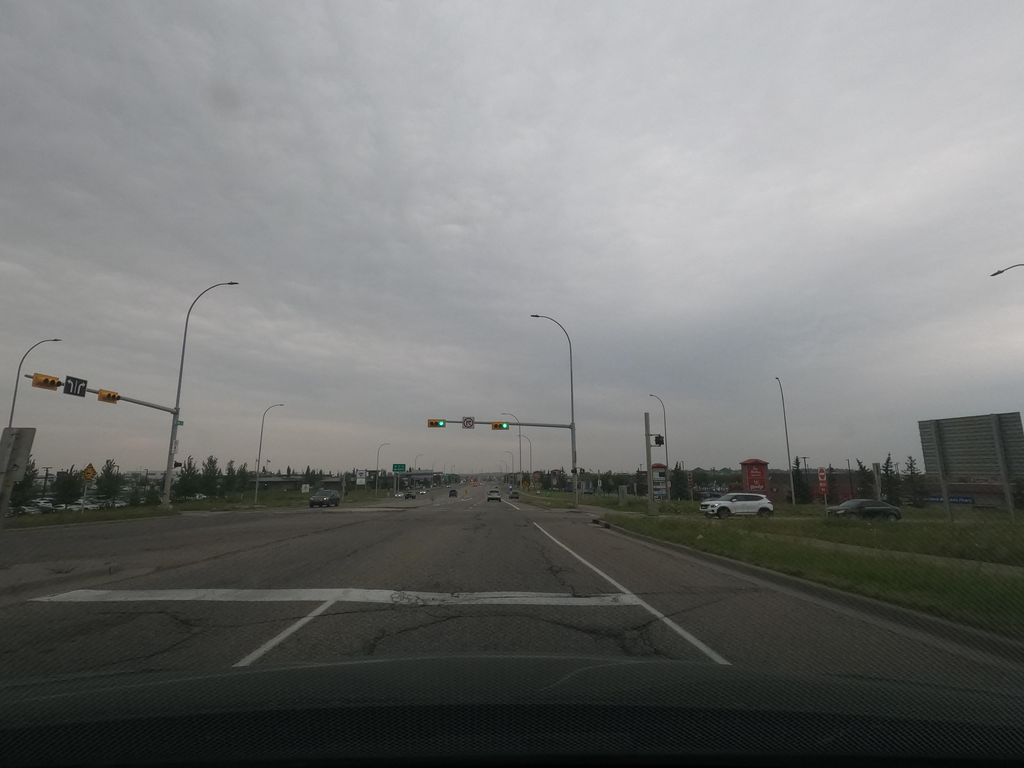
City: calgary